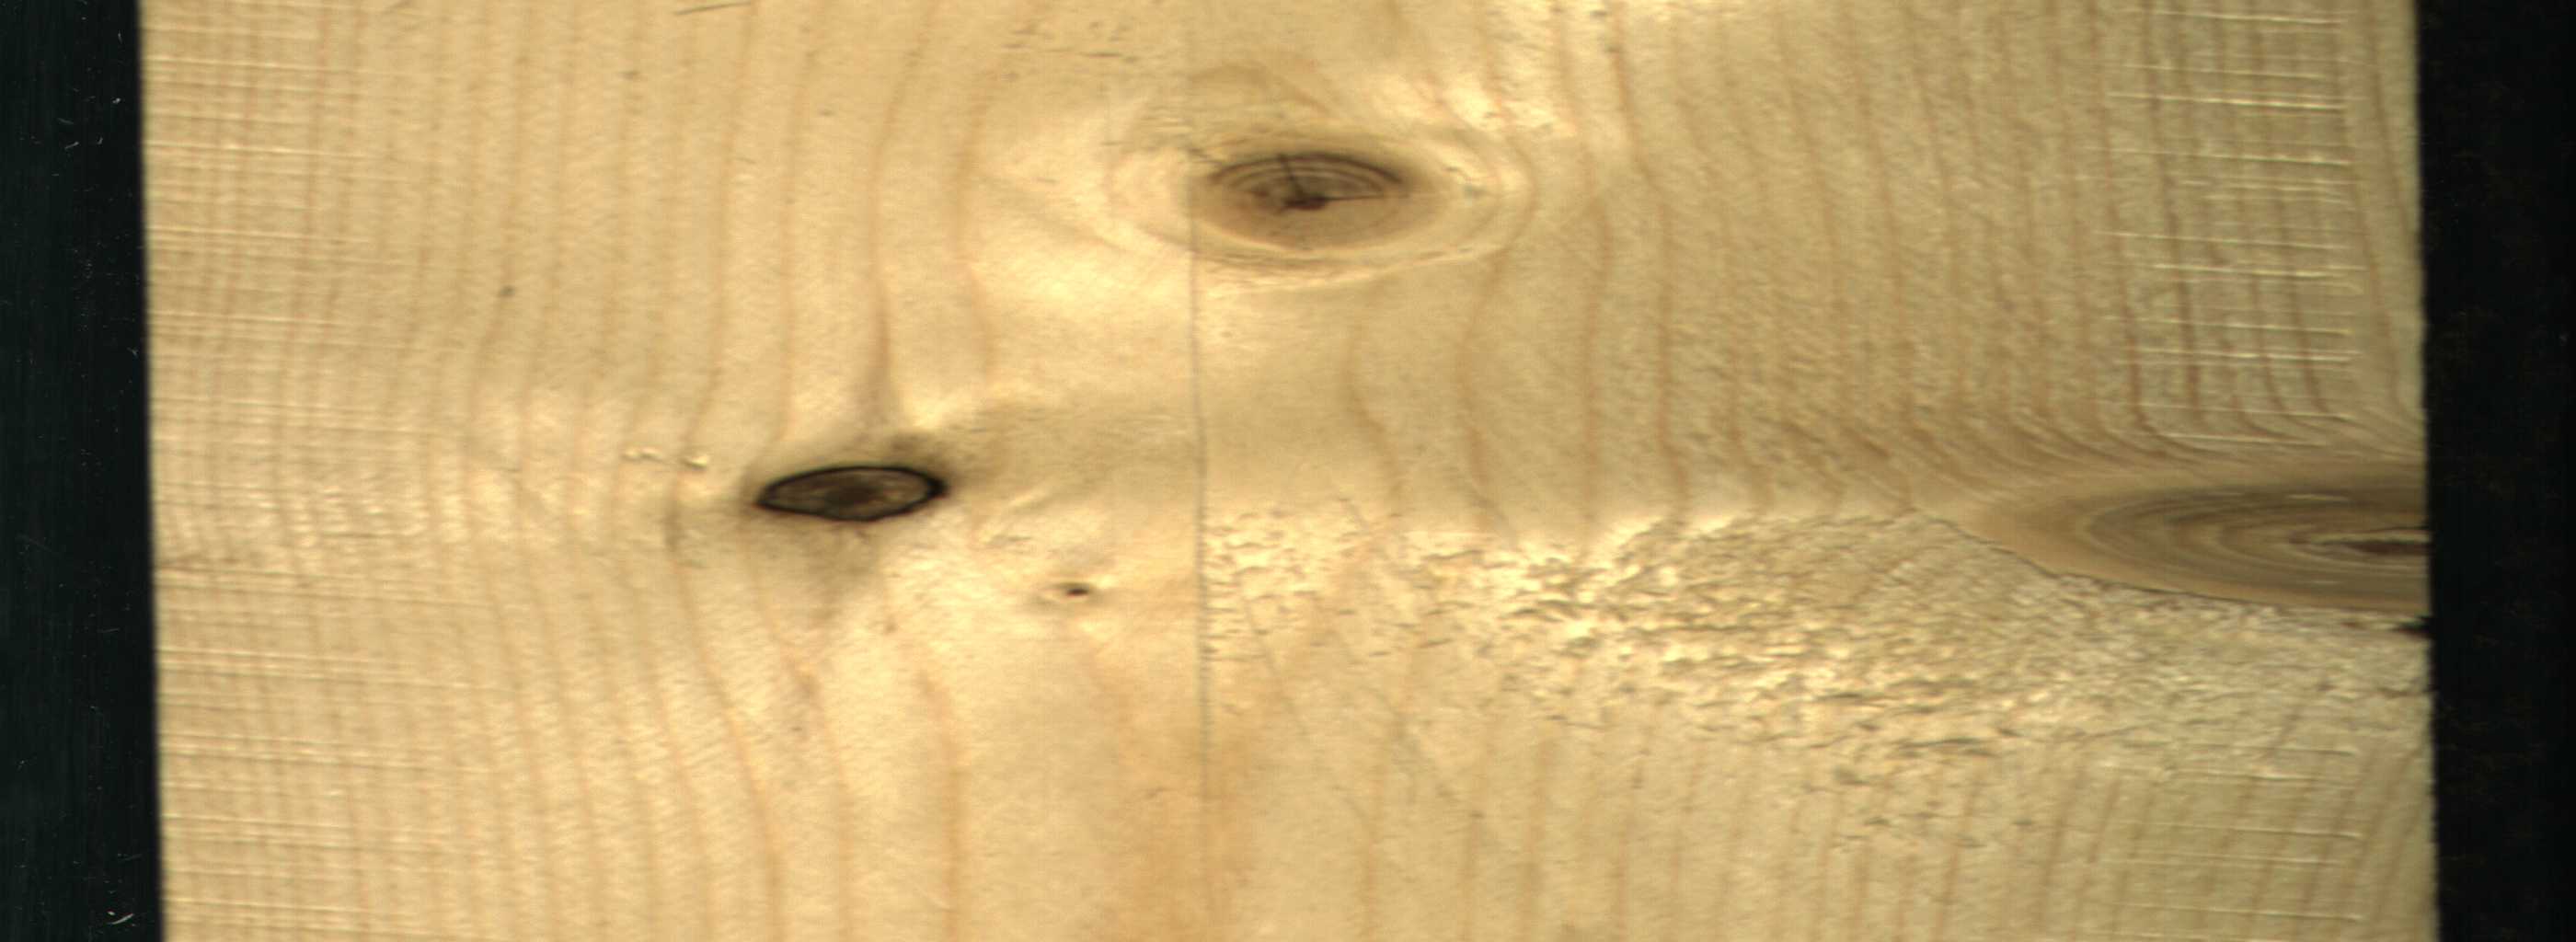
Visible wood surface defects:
knot_with_crack
Dead_Knot
Live_Knot
Live_Knot